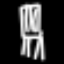
Label: chair